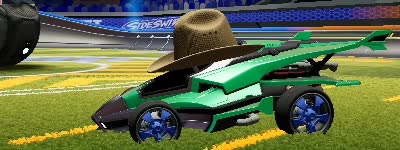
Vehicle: aftershock